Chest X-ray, PA view. Patient: 60 years old, sex M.
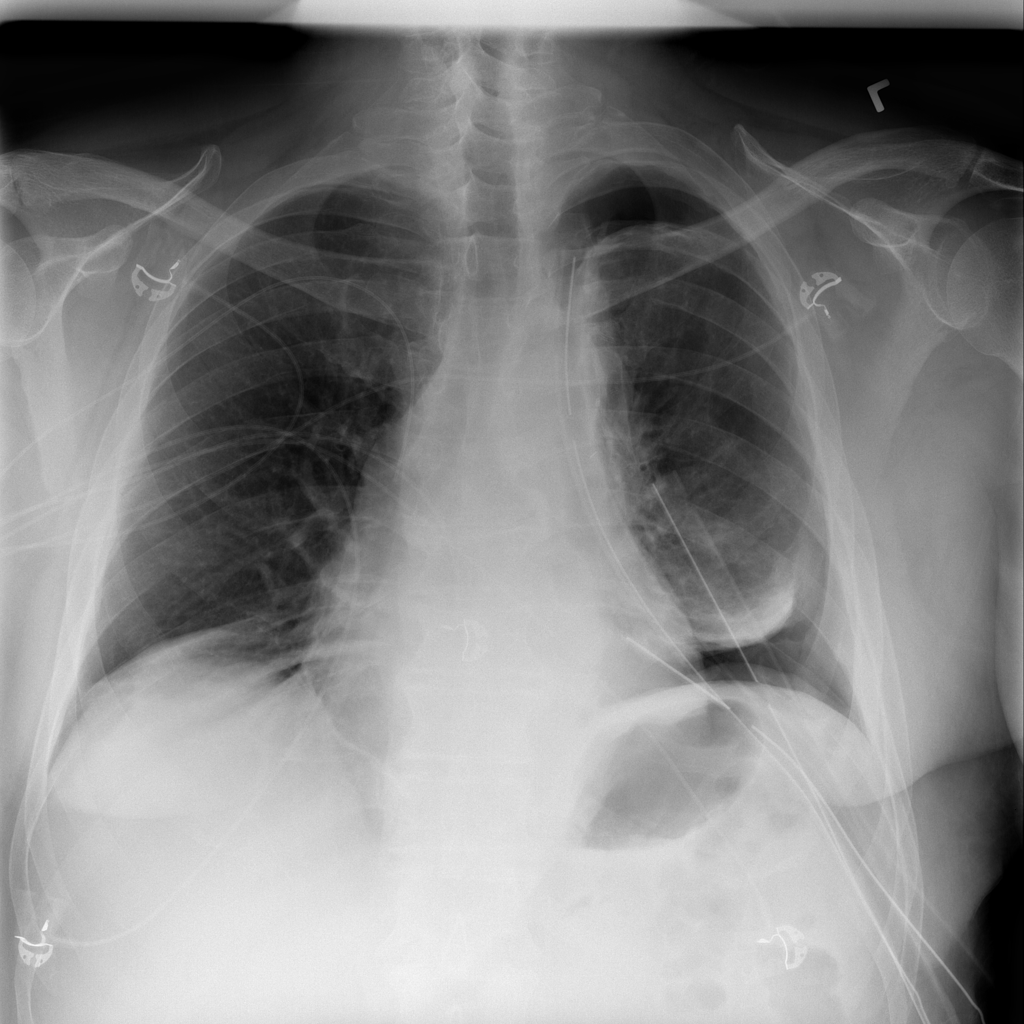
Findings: Atelectasis, Pneumothorax